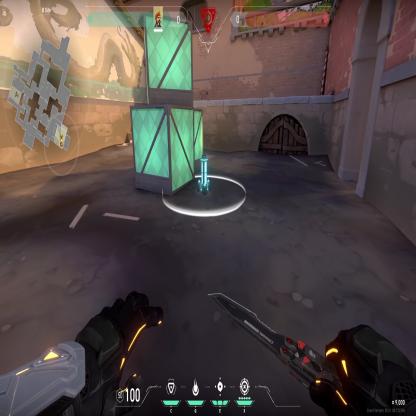
Label: planted spike